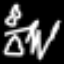
Label: palm tree